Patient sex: M
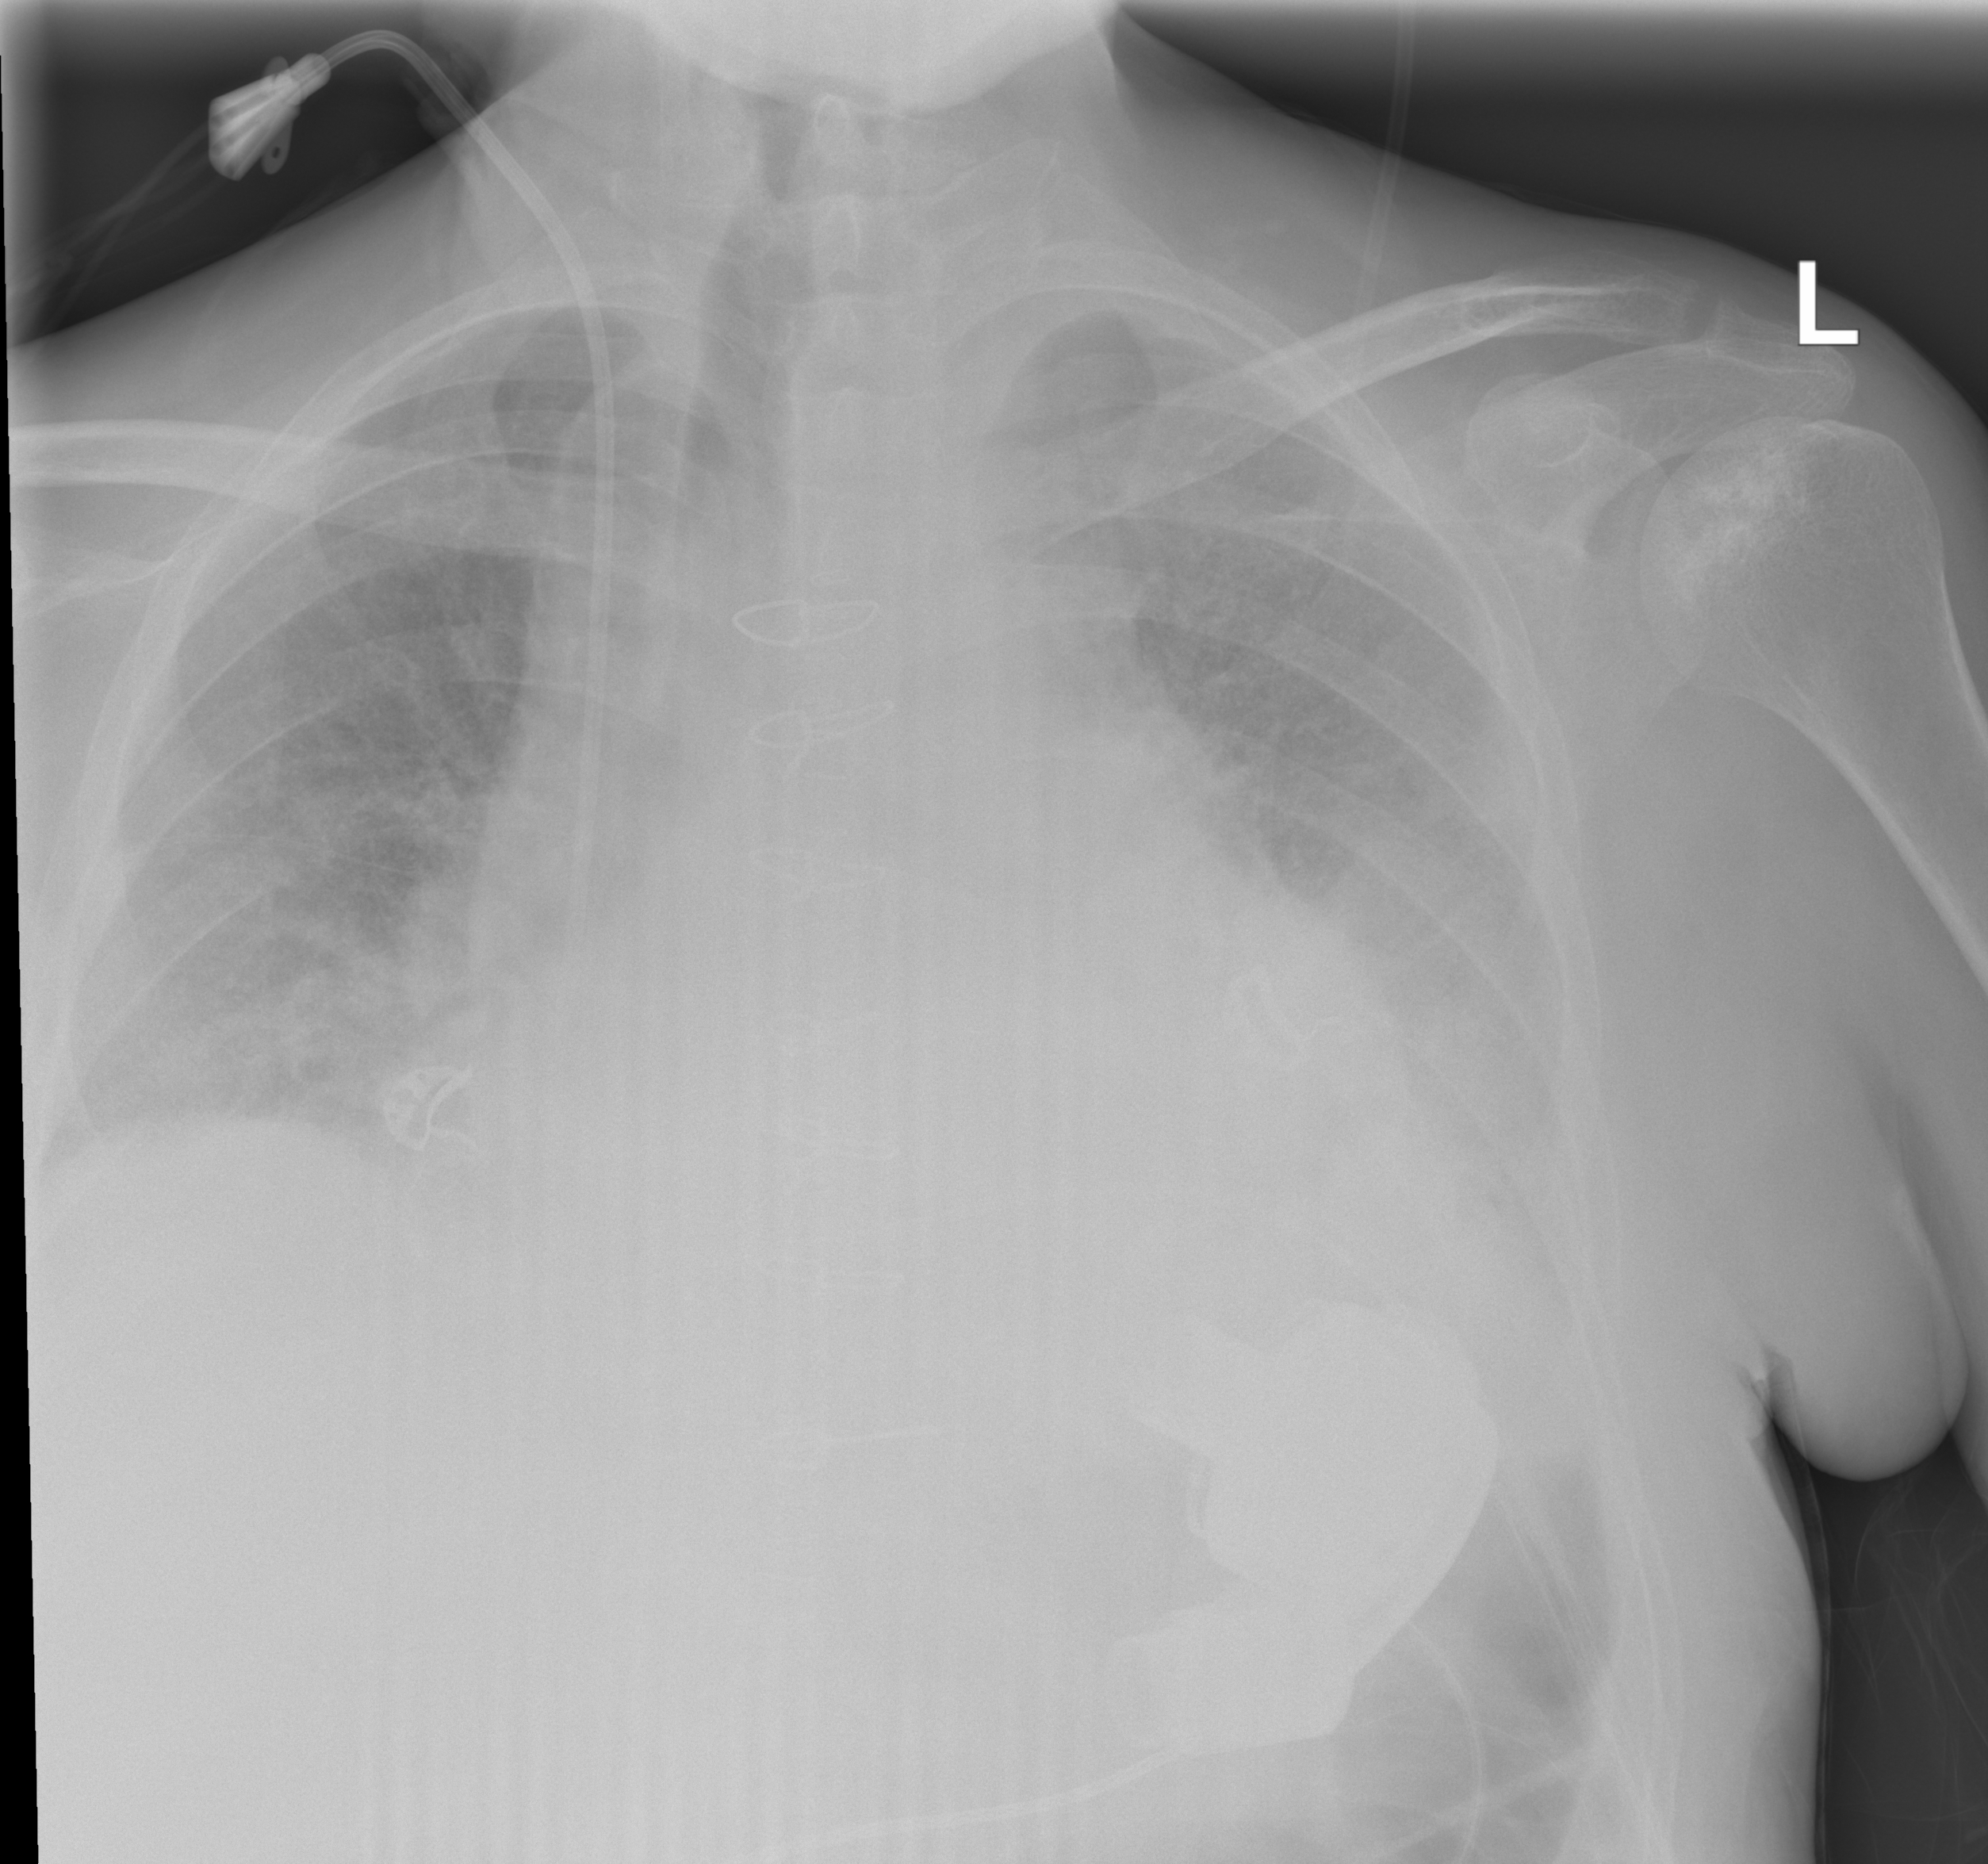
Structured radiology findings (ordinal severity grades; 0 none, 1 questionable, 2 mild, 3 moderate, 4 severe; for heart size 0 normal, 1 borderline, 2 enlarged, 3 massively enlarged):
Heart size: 3
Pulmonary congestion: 2
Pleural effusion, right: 0
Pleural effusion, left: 3
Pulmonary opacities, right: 0
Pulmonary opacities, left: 0
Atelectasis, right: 2
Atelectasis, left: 2